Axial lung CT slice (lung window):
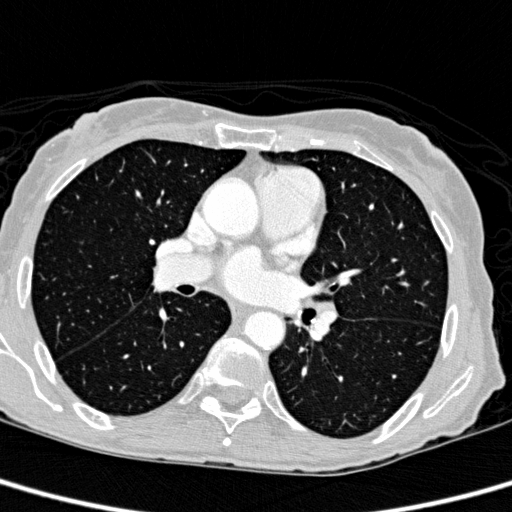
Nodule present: no